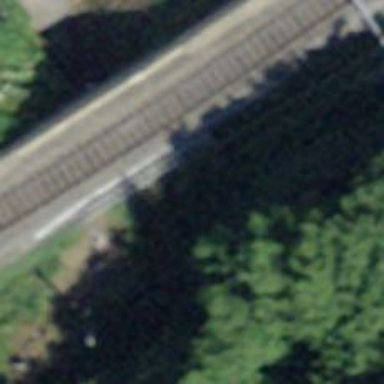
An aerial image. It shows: Path going through tunnel.